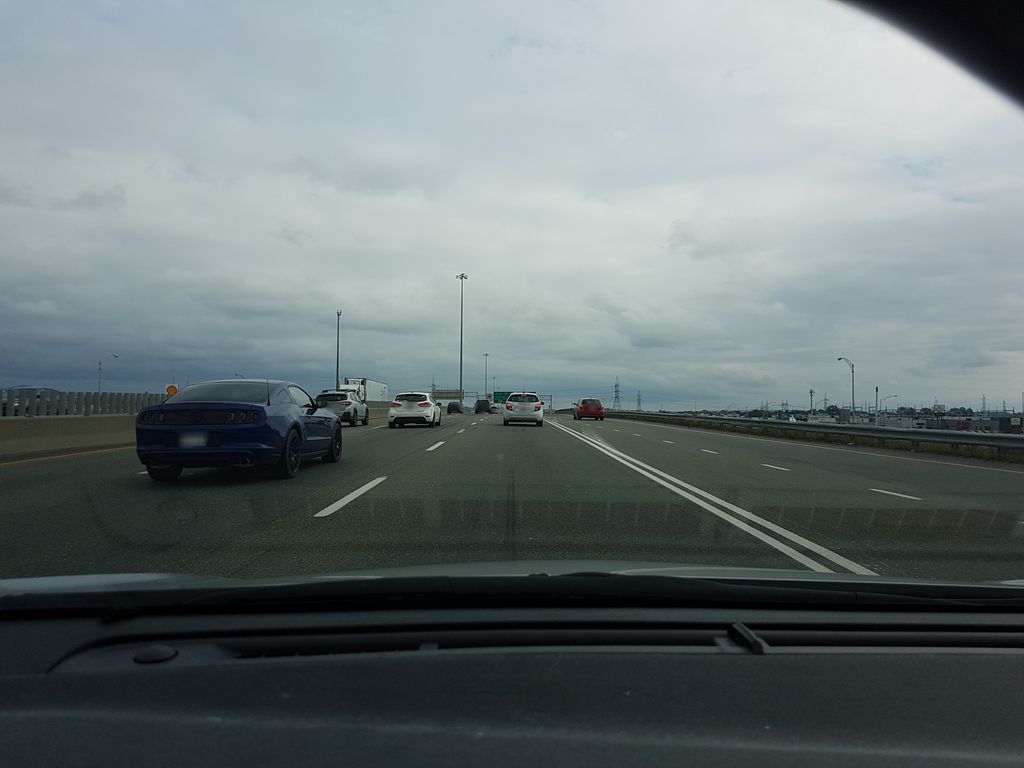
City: quebec_city